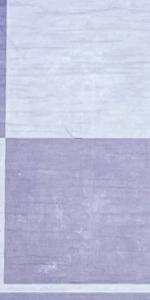
Label: Empty